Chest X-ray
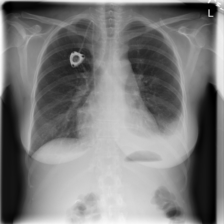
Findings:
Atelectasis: negative
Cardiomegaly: negative
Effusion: positive
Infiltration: negative
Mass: negative
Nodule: negative
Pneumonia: negative
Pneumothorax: negative
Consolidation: negative
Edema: positive
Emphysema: negative
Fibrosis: negative
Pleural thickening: negative
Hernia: negative